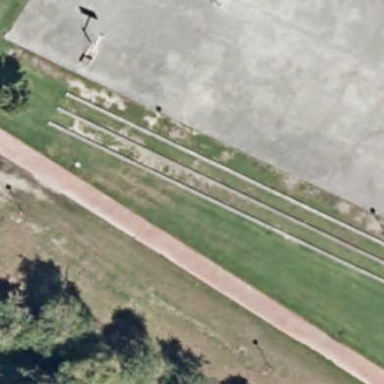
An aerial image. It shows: Bleachers on leisure land.